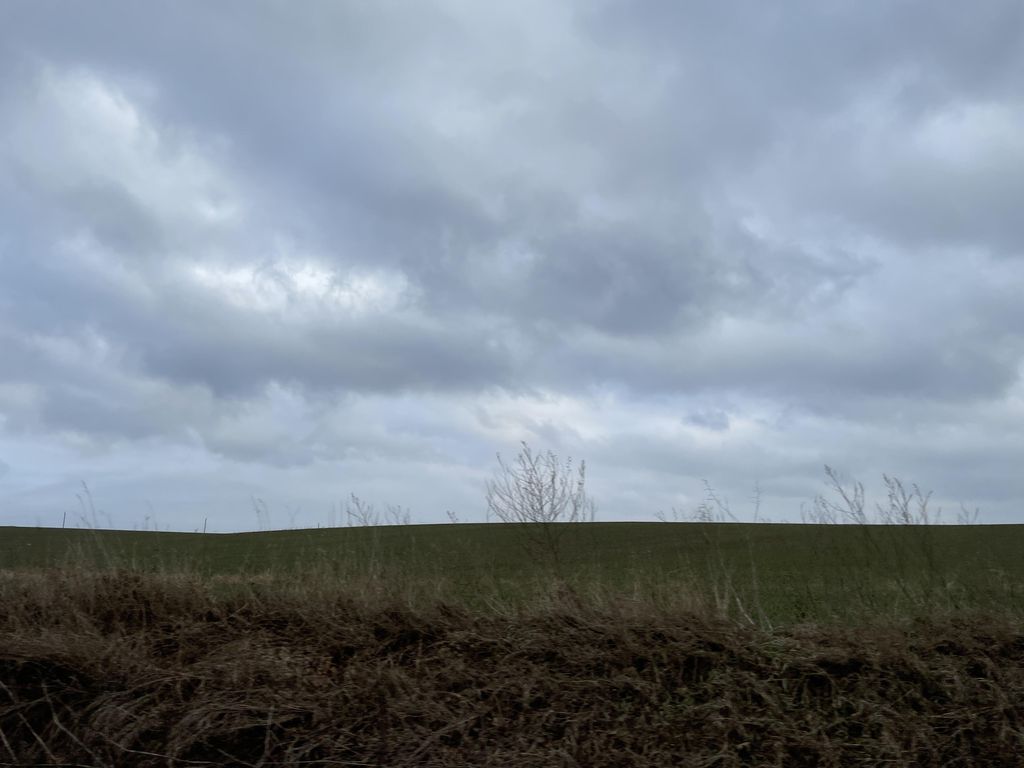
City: kitchener-waterloo